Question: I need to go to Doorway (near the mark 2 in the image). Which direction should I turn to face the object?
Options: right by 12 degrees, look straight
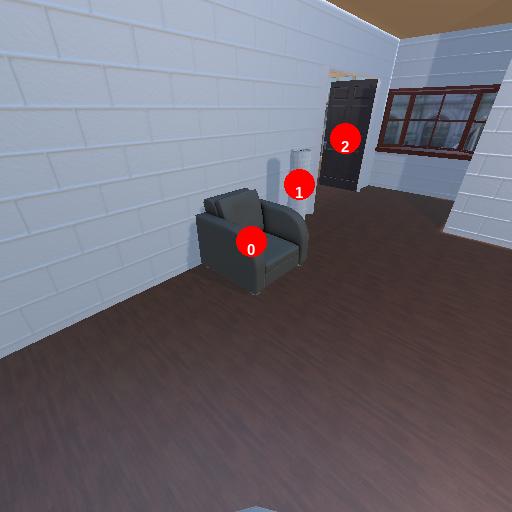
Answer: right by 12 degrees